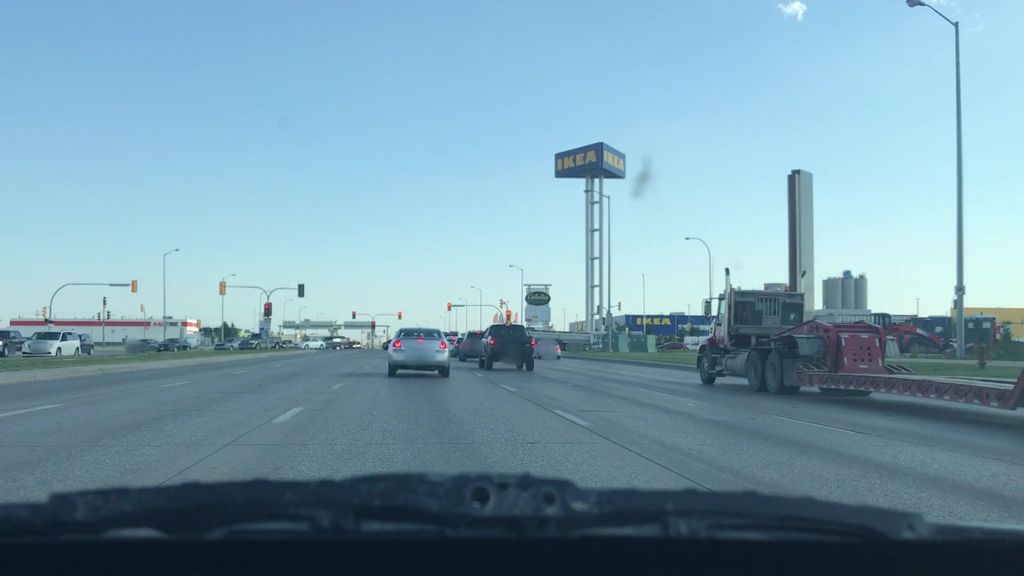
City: winnipeg